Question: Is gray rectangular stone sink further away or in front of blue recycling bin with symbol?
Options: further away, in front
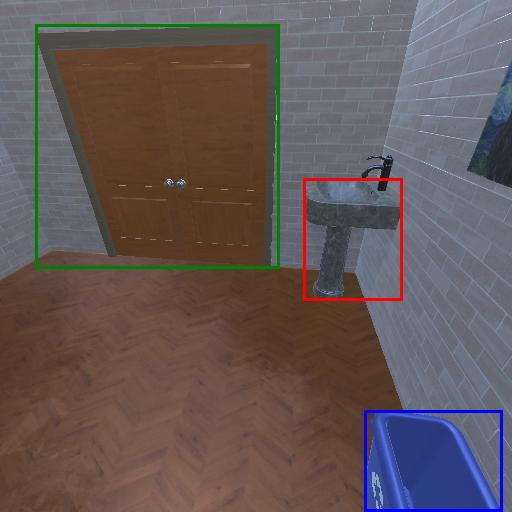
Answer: further away